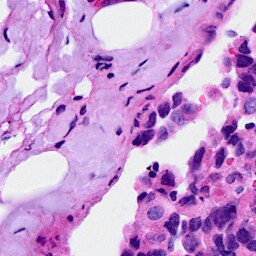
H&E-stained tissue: Breast